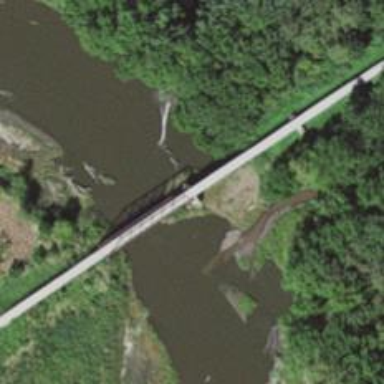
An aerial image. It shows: Footway on truss bridge.